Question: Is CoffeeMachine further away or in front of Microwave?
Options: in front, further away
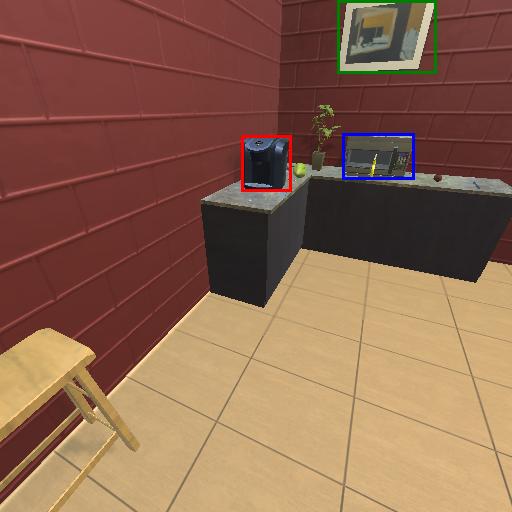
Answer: in front